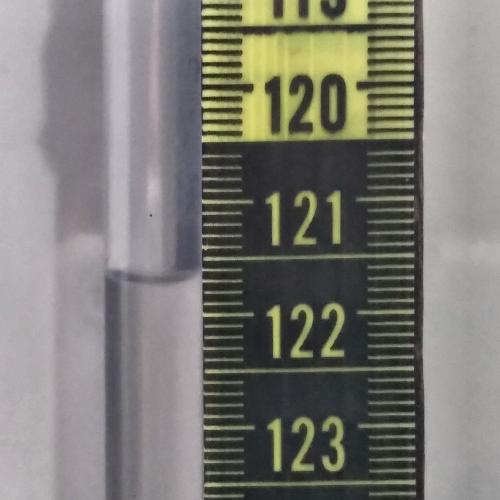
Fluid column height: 121.6 cm